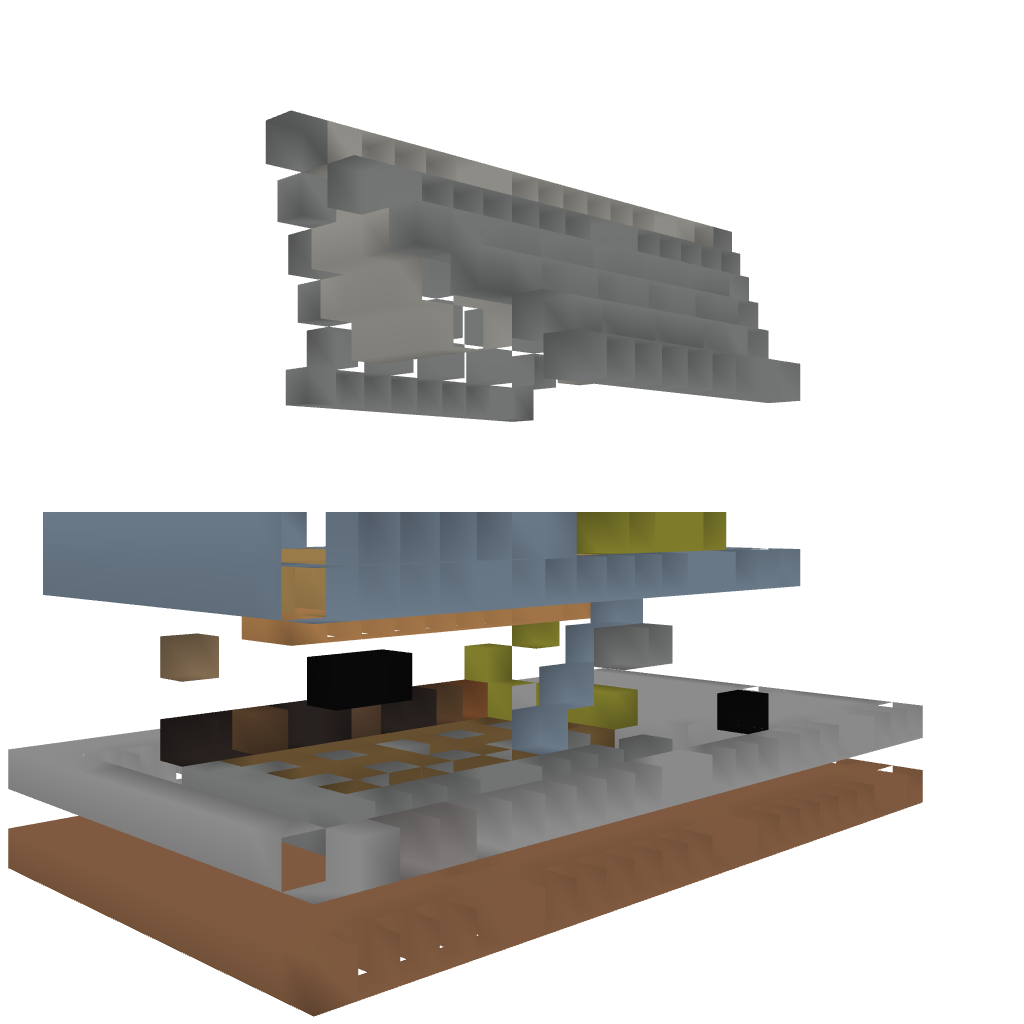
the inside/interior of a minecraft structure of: Cozy Little House